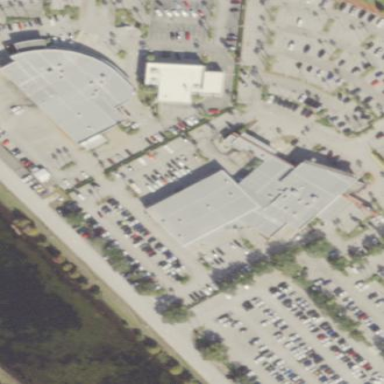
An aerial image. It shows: Building that houses car shop.